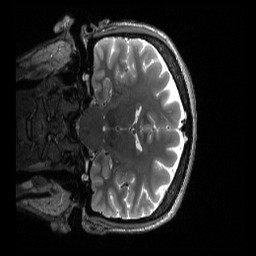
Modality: T2w
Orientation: coronal
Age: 42
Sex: female
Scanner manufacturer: siemens
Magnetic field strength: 3 T
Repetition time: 3.2 s
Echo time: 0.563 s